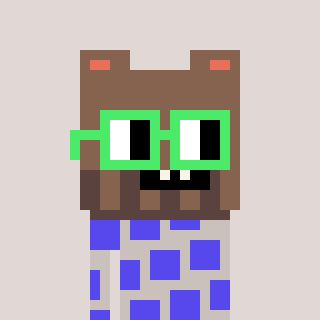
a pixel art character with square light green glasses, a bear-shaped head and a foggrey-colored body on a warm background